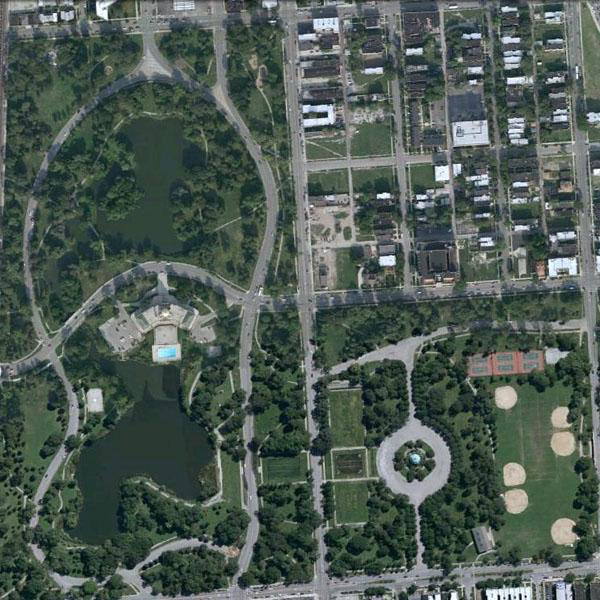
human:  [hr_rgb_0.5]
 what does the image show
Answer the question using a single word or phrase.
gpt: park